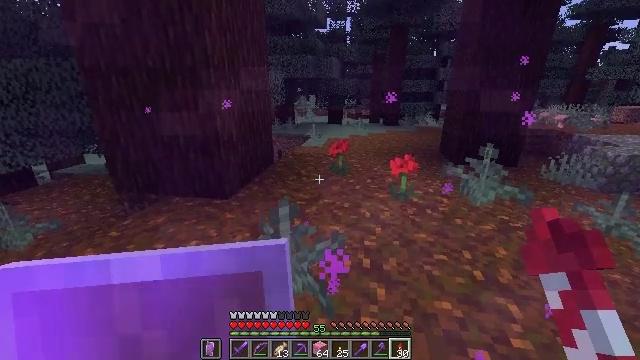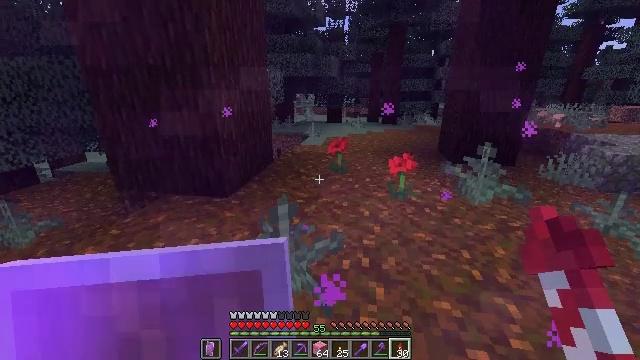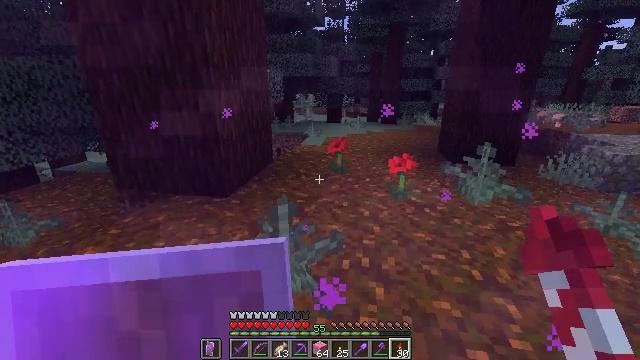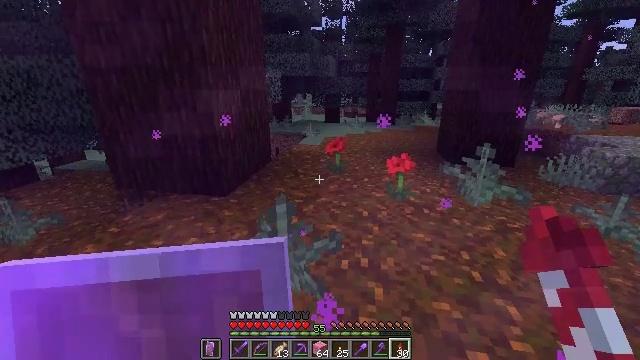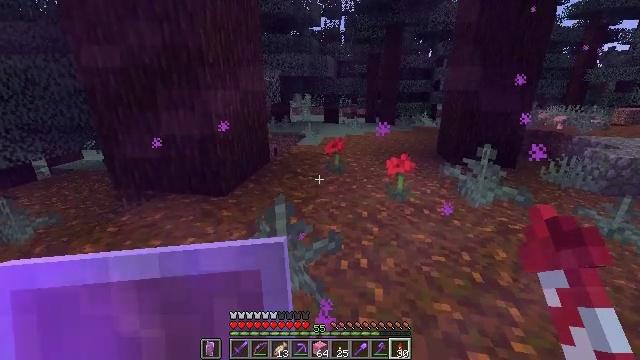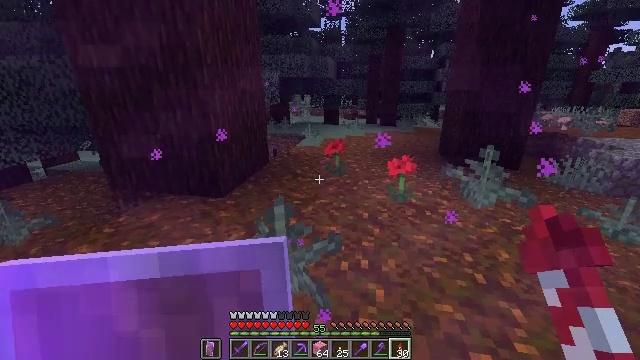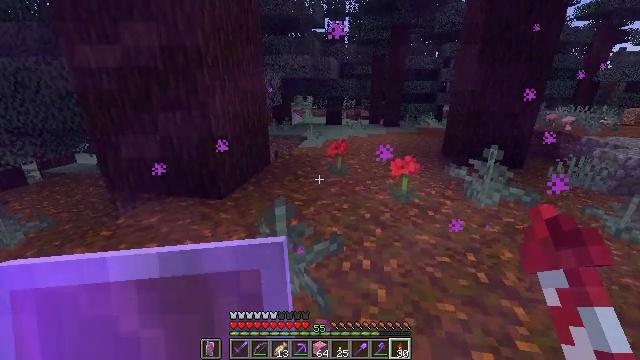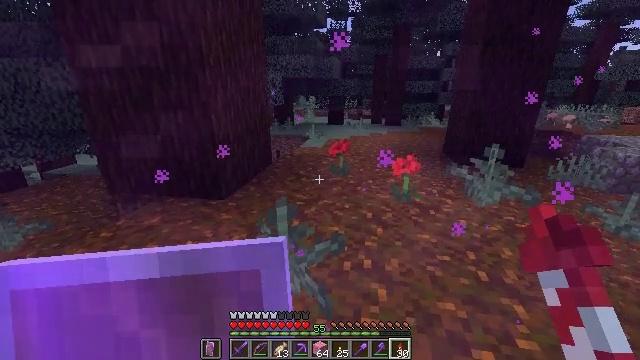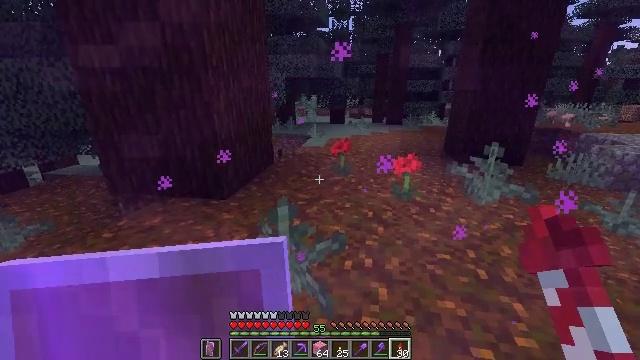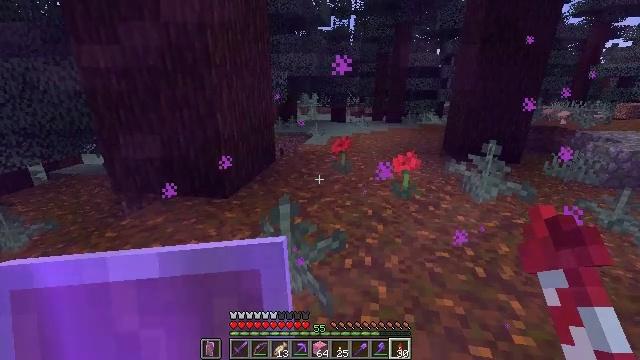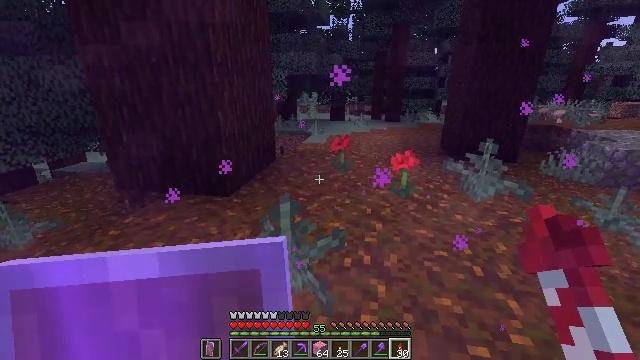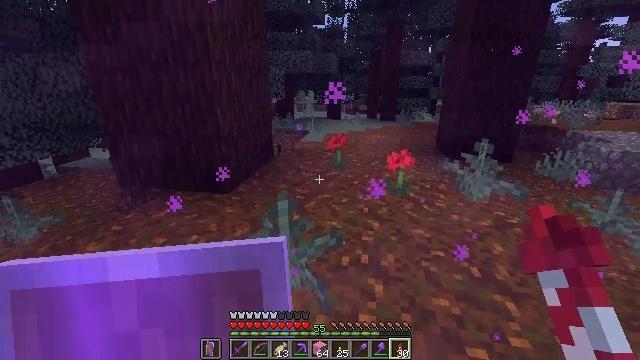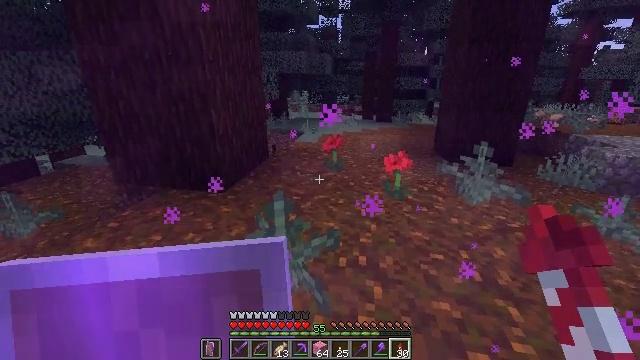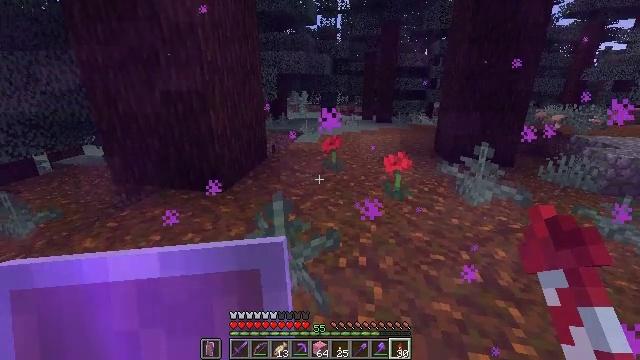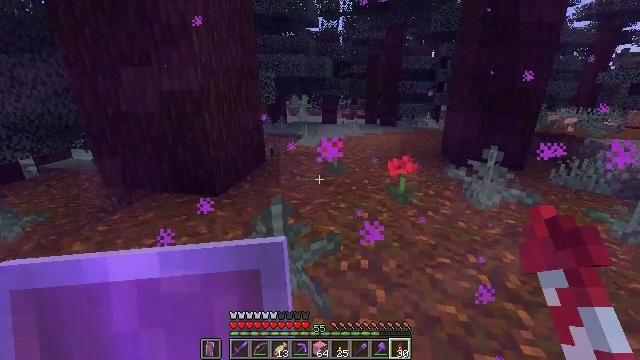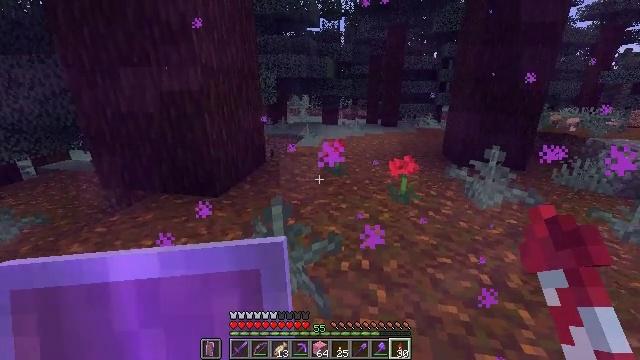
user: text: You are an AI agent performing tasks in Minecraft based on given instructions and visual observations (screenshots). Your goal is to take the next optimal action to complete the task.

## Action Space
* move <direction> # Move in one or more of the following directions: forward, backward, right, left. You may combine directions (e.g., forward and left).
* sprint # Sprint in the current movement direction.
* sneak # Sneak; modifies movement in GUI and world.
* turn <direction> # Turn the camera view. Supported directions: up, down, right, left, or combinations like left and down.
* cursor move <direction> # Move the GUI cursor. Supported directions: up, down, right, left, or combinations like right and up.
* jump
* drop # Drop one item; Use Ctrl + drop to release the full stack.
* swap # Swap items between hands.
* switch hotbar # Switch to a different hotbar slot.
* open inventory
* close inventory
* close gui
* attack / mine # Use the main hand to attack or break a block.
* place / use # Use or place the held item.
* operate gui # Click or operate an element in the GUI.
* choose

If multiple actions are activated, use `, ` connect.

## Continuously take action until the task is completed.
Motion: motion action
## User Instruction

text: craft item pink carpet
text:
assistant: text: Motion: no_op
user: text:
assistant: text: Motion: no_op
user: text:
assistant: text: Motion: no_op
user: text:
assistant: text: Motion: no_op
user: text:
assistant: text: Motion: no_op
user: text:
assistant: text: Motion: no_op
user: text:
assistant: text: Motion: no_op
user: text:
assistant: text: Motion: no_op
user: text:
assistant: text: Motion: no_op
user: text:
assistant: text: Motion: no_op
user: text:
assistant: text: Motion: no_op
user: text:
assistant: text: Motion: no_op
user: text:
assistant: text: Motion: no_op
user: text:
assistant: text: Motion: no_op
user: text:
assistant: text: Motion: no_op
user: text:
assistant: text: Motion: no_op
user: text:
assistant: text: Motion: no_op
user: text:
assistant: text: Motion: no_op
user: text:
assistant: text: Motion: no_op
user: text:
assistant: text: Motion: no_op
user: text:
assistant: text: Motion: no_op
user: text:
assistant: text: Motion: no_op
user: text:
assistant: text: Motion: no_op
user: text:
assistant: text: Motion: no_op
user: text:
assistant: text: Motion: no_op
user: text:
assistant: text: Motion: no_op
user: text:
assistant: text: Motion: no_op
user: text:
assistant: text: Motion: no_op
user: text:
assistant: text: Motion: no_op
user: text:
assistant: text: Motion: no_op